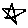
Label: star